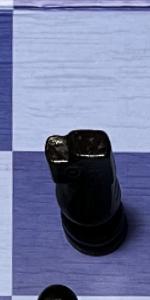
Label: Knight_Black